Question: She gave me a design, with a big logo in the middle (height is 100px, 6.250em) while the normal list items are 50px in height (3.125em). Now I don't know how to do this.
<URL>
And this'll be the endresult:

So, can anyone help me?
## HTML
'''
<div id="container">
<nav>
<ul>
<li><a href="#" class="menu">home</a></li>
<li><a href="#" class="menu">about</a></li>
<li><a href="#" class="menu">fotoreportage</a></li>
<li id="logo"><a href="#">navatushots</a></li>
<li><a href="#" class="menu">portfolio</a></li>
<li><a href="#" class="menu">voorwaarden</a></li>
<li><a href="#" class="menu">contact</a></li>
</ul>
</nav>
</div>
'''
## CSS:
'''
body{
background-color:#c3c3c3;
}
nav{
width:100%;
list-style:none;
text-align:center;
background-color:#fff;
}
nav li{
display: inline-block;
}
nav li a{
height:3.125em;
line-height:50px;
text-decoration:none;
color:#000;
}
nav li#logo{
height:100px;
line-height:6.250em;
background-color:#595450;
color:#fff;
}
'''
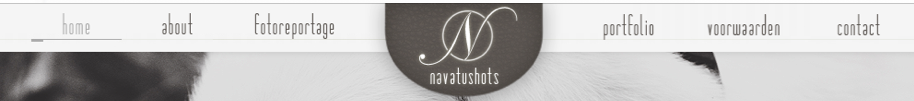
Answer: Just to provide you a little re-thinking on your markup, here's a more kind of semantic solution: <URL>
'''
<h1 title="NavatuShots">NavatuShots</h1>
<nav>
<ul>
<li><a href="#">home</a></li>
<li><a href="#">about</a></li>
<li class="mid-left"><a href="#">fotoreportage</a></li>
<li class="mid-right"><a href="#">portfolio</a></li>
<li><a href="#">voorwarden</a></li>
<li><a href="#">contact</a></li>
</ul>
</nav>
'''
The Logo is now wrapped in a H1, which contains the word "NavatuShots", but is not displayed due to "text-indent: -9999px;", instead your logo is shown with a background-image. It's also recommended, that you add your home-link to the H1, since people might try to click it.
The positioning of the logo is made by "position: absolute; left: 50%; top: 0;". Then a negative margin of the half of the logo's width is added to the H1 element, so it's centered correctly.
On the other side, the ul-element isn't split up, I've added to helper classes, which provide some margin to the li-elements in the middle.
That's pretty much it.